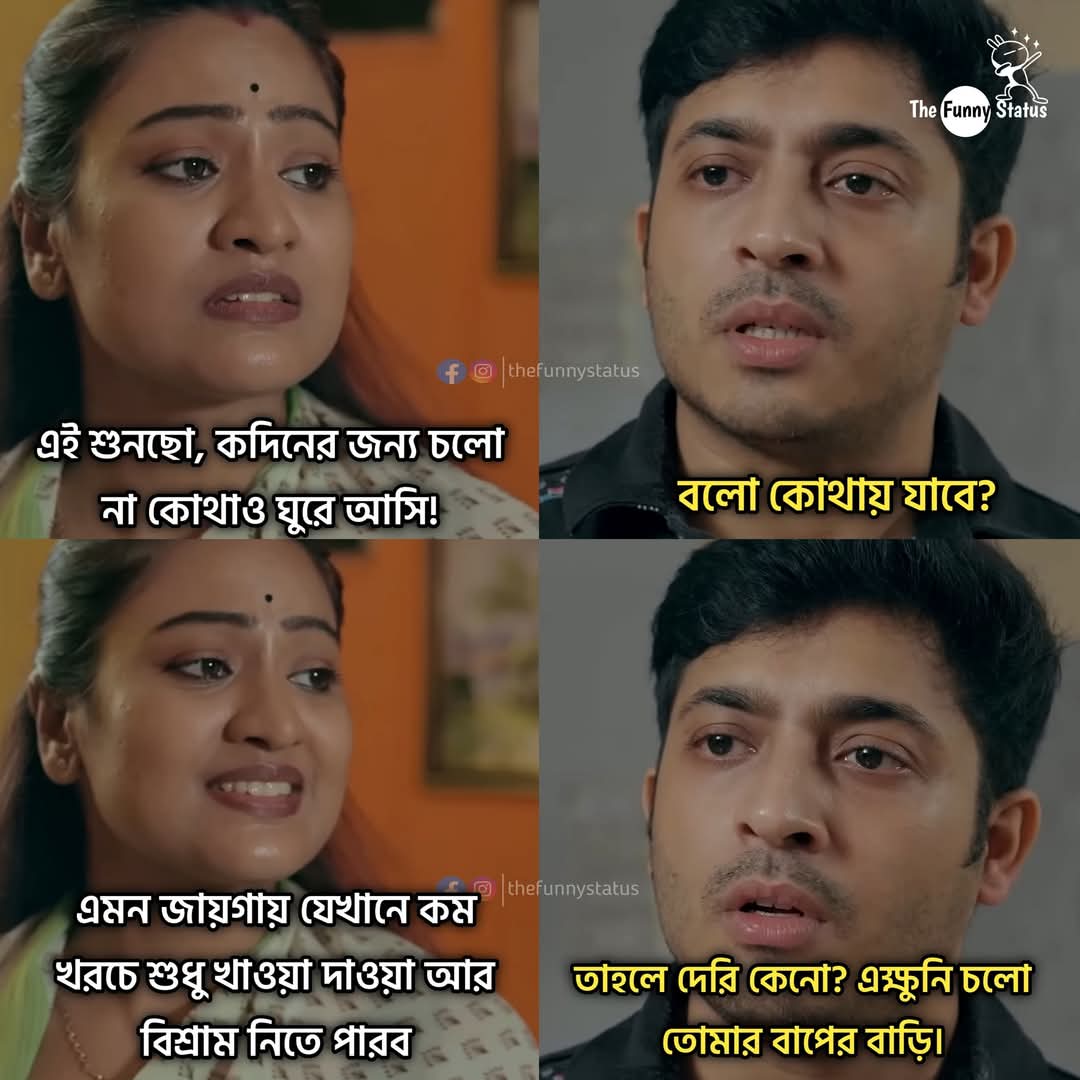
Text: এই শুনছো, কদিনের জন্য চলো না কোথাও ঘুরে আসি!
বলো কোথায় যাবে?
এমন জায়গায় যেখানে কম খরচে শুধু খাওয়া দাওয়া আর বিশ্রাম নিতে পারব
তাহলে দেরি কেনো? এক্ষুনি চলো তোমার বাপের বাড়ি।
Label: Non Hate